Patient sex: M
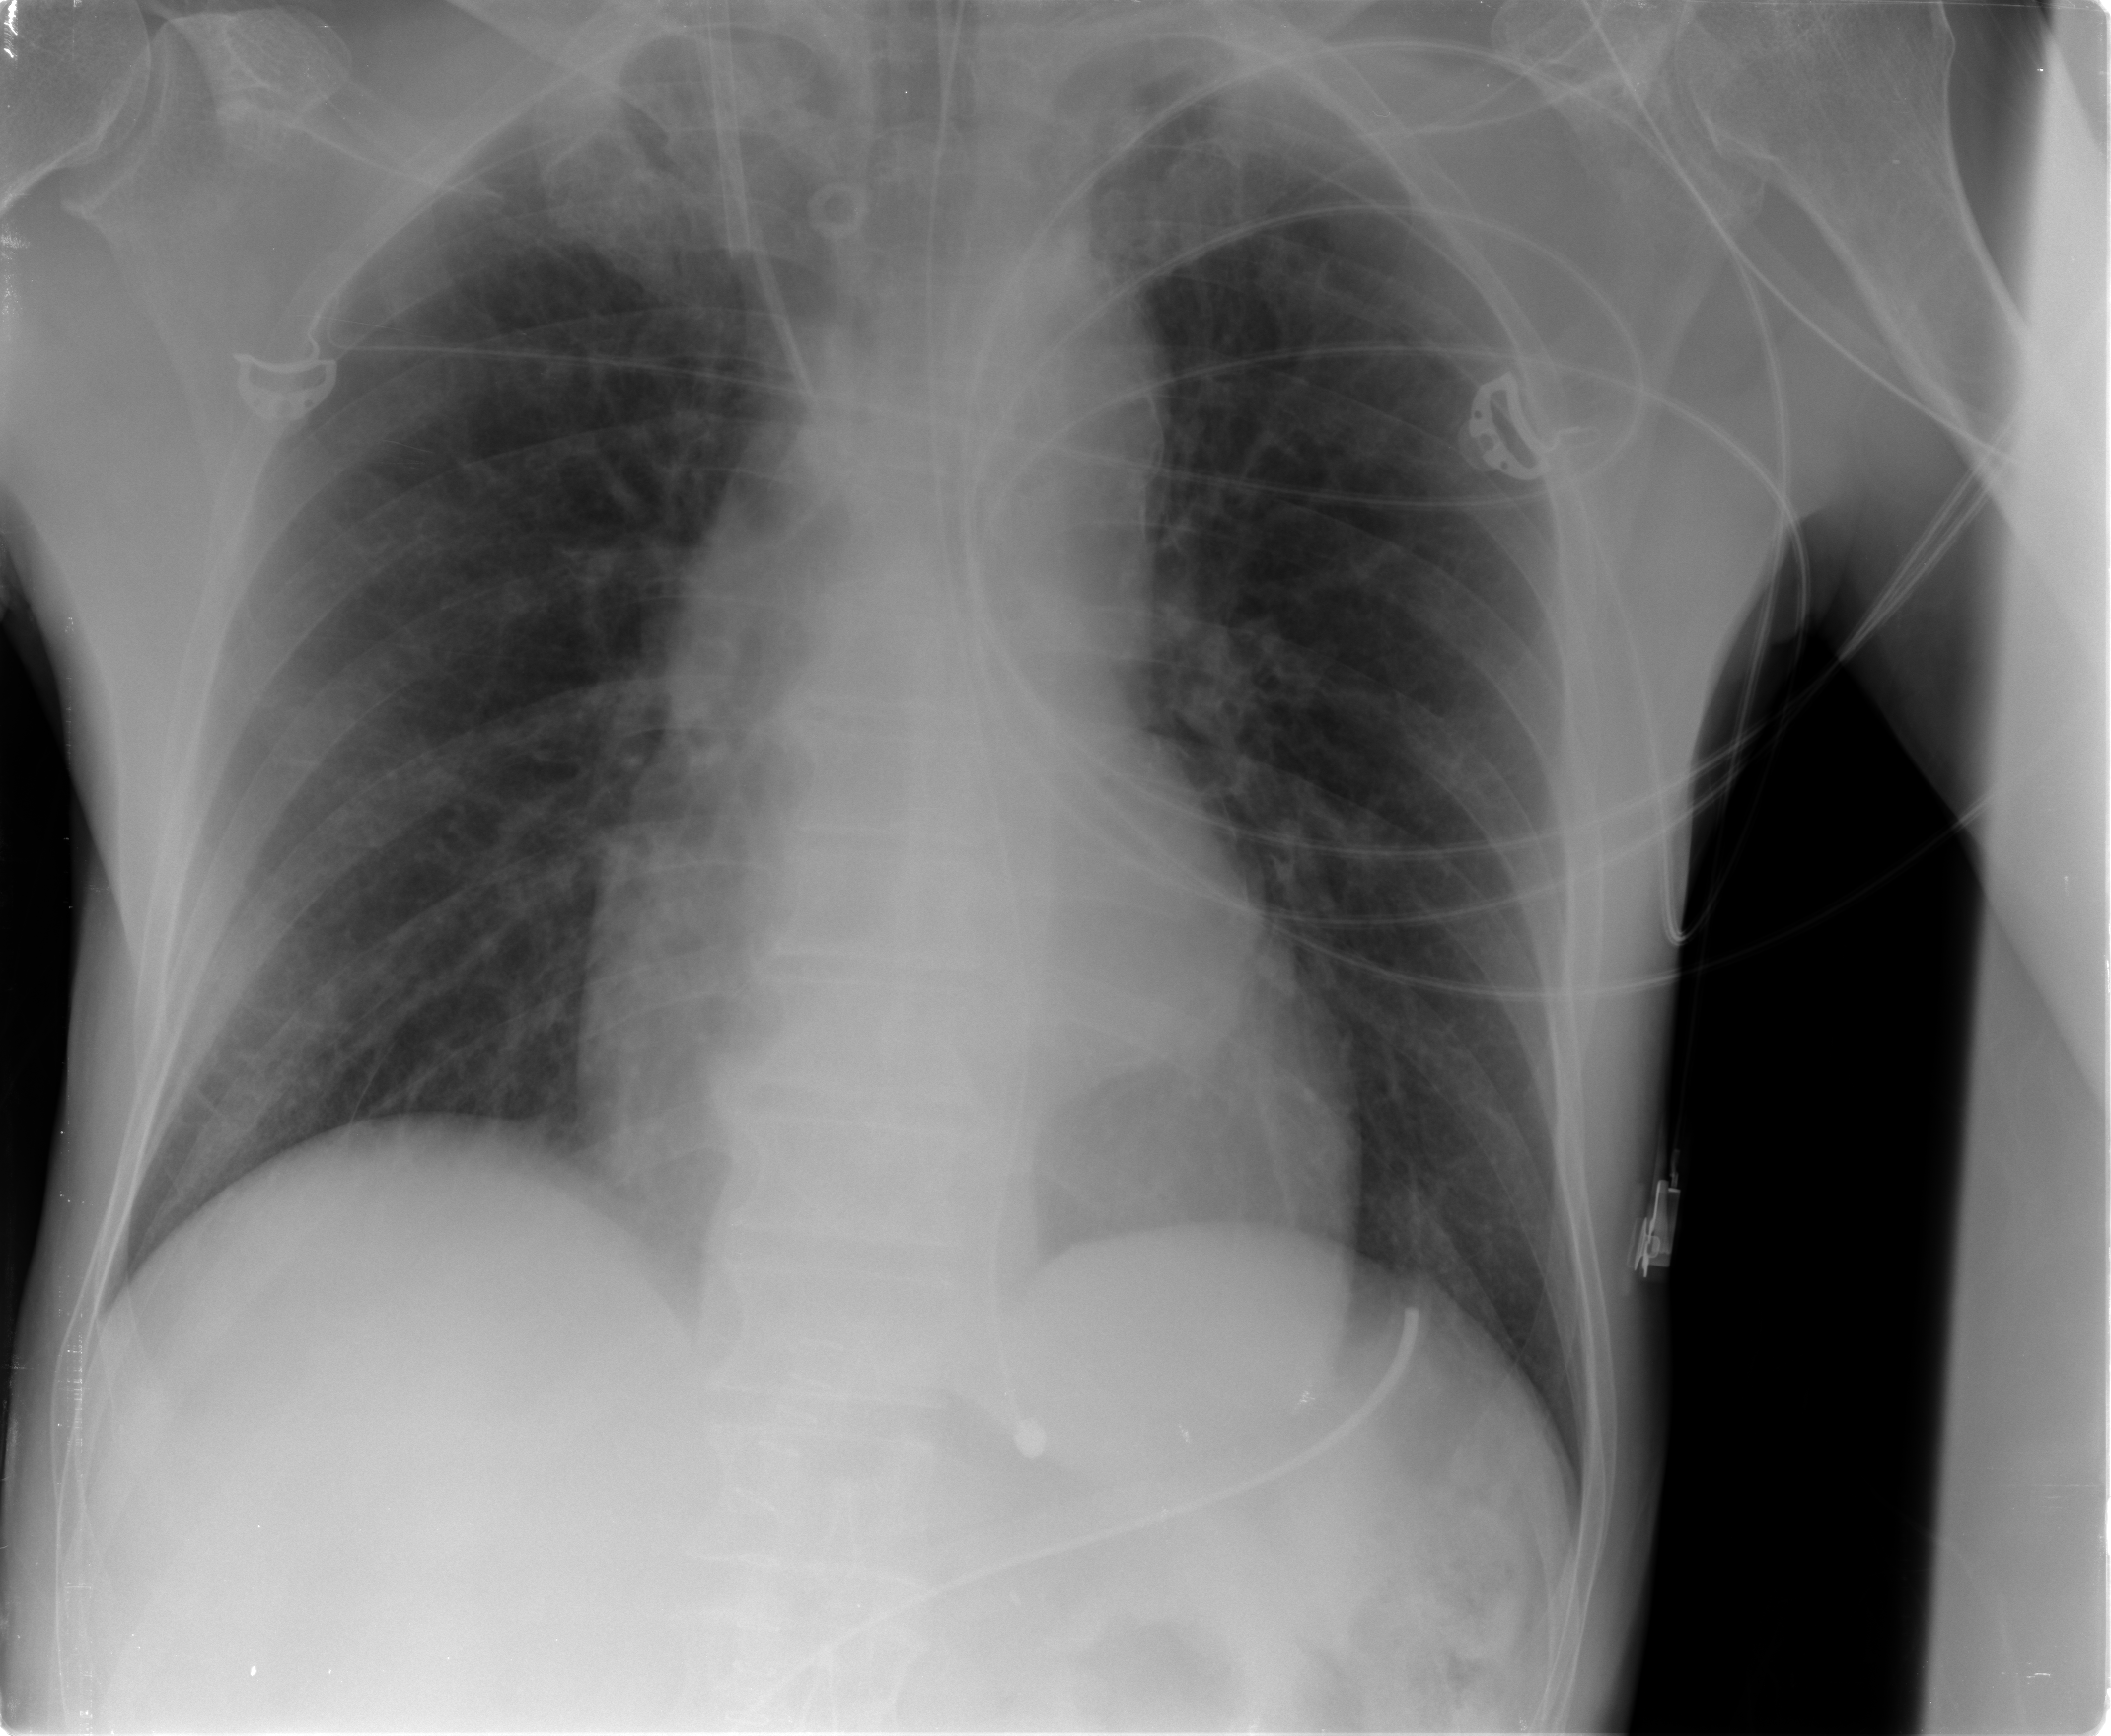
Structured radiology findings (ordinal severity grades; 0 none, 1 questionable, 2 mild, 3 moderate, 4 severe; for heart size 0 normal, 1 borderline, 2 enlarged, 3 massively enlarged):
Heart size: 0
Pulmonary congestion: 1
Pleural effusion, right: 0
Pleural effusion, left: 0
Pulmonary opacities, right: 0
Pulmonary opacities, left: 0
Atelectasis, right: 0
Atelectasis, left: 0